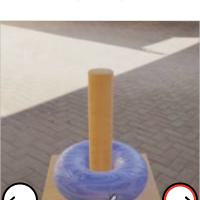
Task: sum
Answer: 6